Interaction volume radius: 5 \u00c5
Interaction volume height: 10 \u00c5
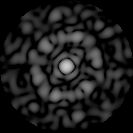
Disorder parameter: 0.8078